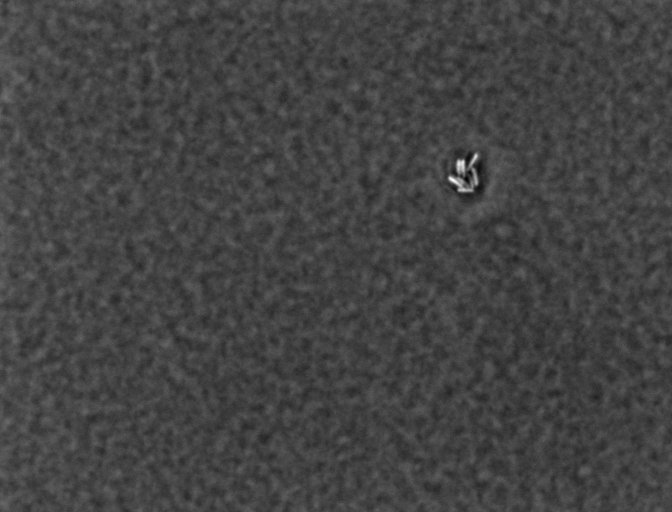
Salmonella enterica Enteritidis